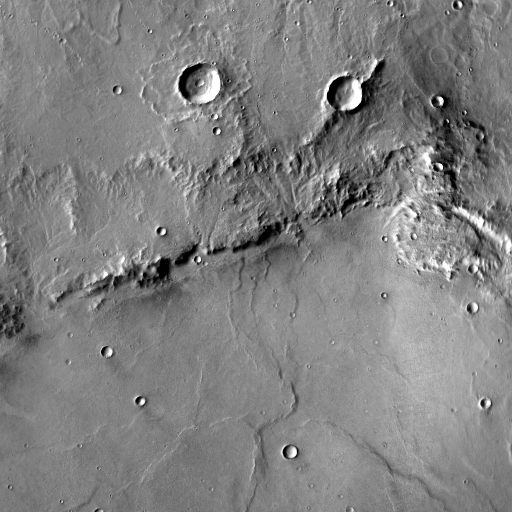
Crater classes present: Background, Other, Layered, Buried, Secondary